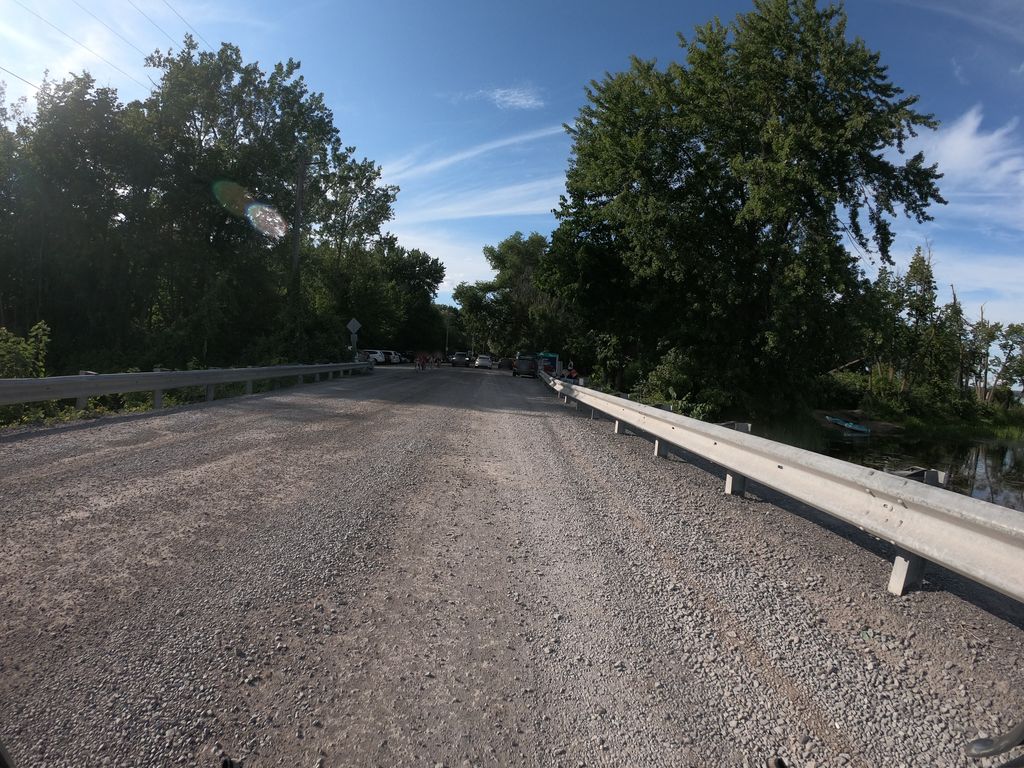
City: ottawa-gatineau